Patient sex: F
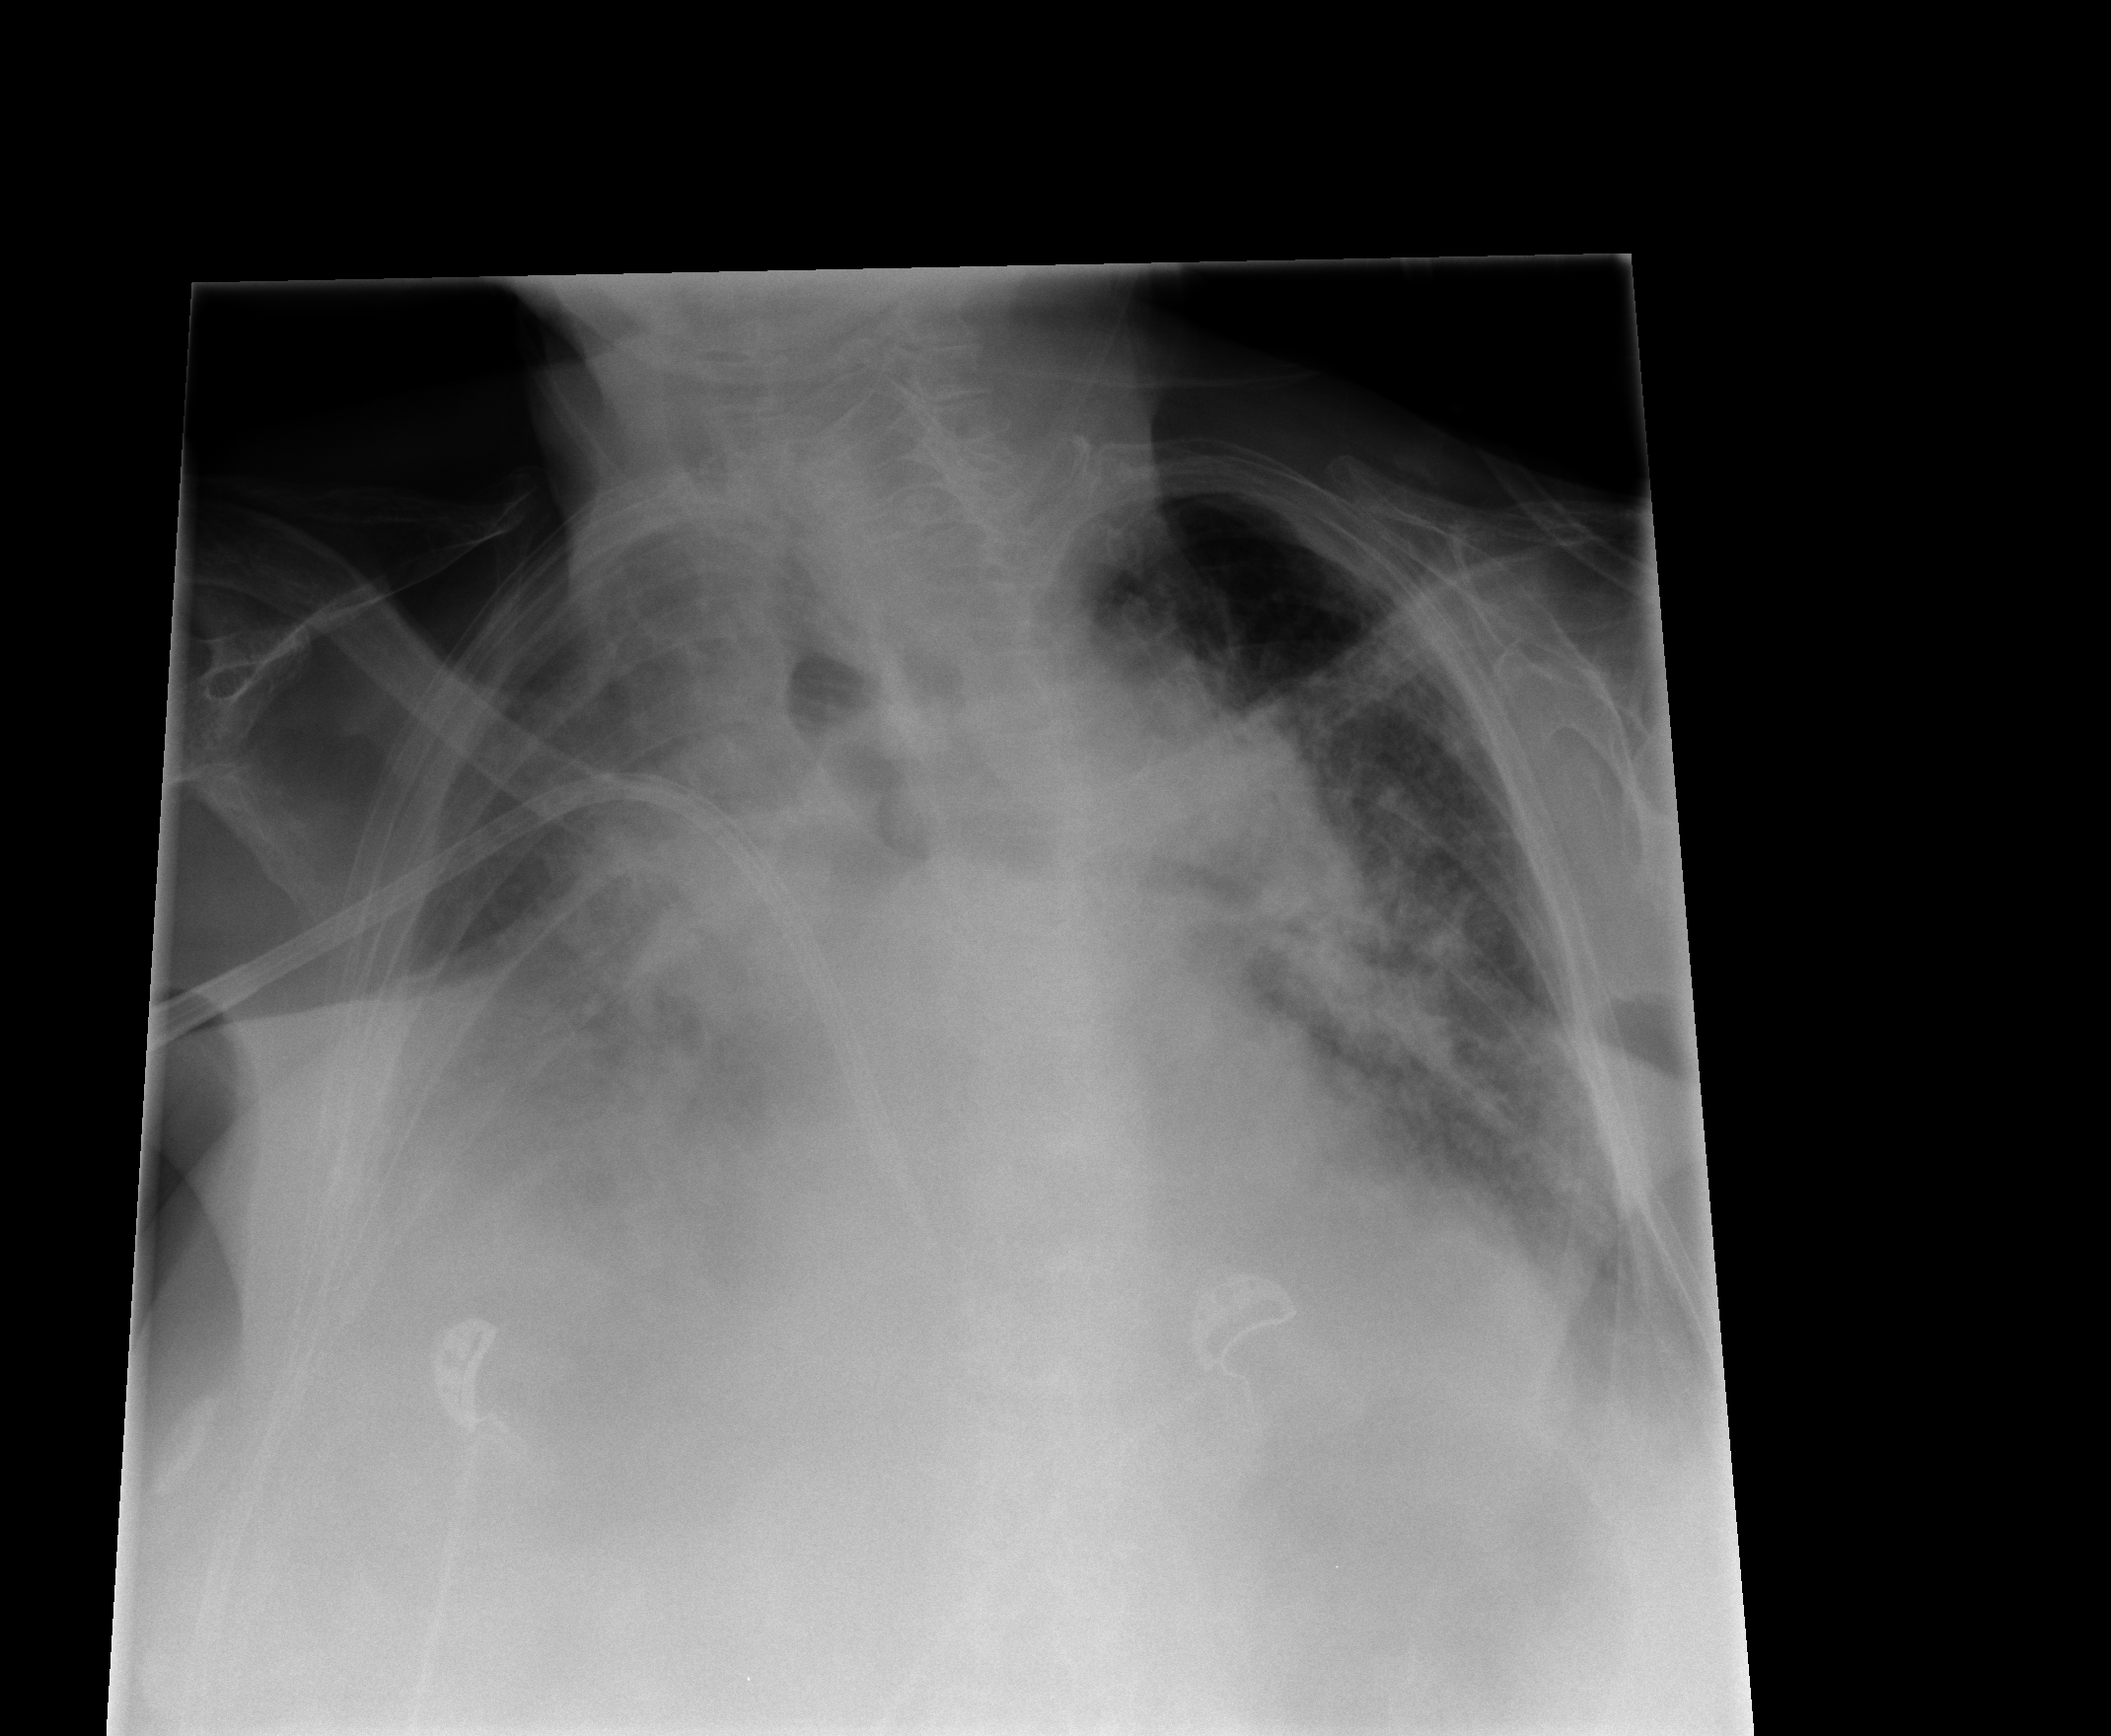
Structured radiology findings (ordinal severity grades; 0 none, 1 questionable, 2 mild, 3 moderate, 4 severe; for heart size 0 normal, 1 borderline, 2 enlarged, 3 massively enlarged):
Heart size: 2
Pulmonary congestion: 2
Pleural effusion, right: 3
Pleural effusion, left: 2
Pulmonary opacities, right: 3
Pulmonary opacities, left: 3
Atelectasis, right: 4
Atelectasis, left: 2